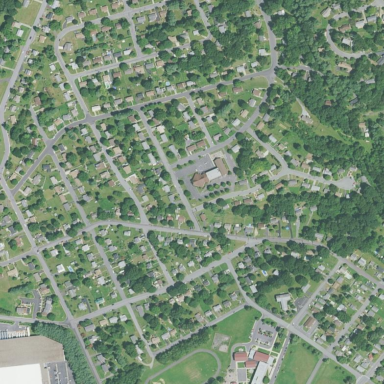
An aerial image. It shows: Residential area within neighborhood.